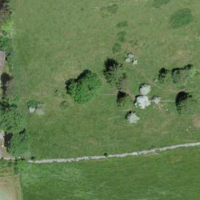
EUNIS habitat code: 24
Species observed at this site:
Noccaea caerulescens